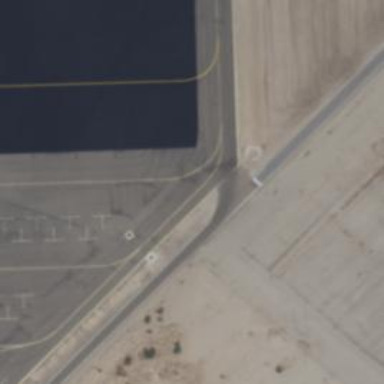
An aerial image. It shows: Image of taxiway at airport.